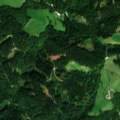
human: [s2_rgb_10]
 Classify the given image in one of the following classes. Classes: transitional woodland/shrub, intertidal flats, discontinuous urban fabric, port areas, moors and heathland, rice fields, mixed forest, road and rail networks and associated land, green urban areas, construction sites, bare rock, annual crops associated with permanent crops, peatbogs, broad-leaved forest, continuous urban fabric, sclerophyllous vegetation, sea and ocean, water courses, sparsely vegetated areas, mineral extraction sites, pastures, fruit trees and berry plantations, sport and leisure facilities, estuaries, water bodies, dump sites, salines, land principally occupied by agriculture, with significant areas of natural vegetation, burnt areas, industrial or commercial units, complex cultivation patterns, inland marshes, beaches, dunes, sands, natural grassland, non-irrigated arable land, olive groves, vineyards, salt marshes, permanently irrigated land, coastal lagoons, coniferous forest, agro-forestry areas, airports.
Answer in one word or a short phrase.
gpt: pastures, land principally occupied by agriculture, with significant areas of natural vegetation, coniferous forest, mixed forest